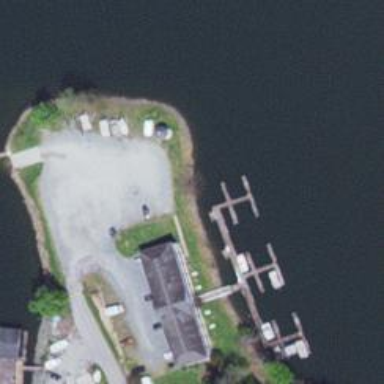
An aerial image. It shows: Pier with mooring facilities.